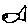
Label: fish